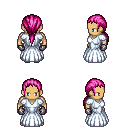
a pixel art fantasy rpg character, male body template, human, tanned skin, underdress, white pants, pink ponytail hairstyle, metal gloves, white slippers, four views (front, back, left, right), 2x2 character sprite sheet, small pixel art, hard edges, no anti-aliasing